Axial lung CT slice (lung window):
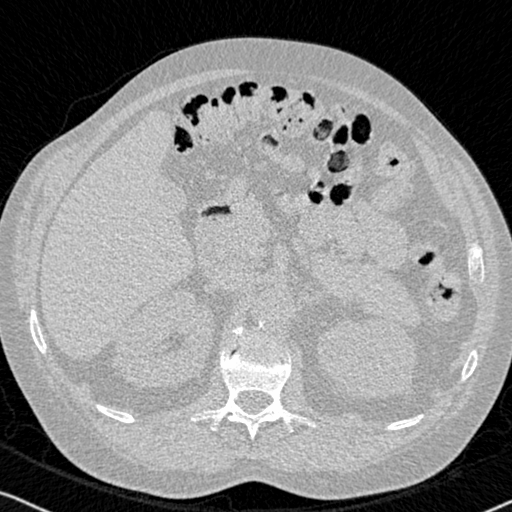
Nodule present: no